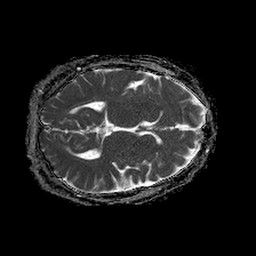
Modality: ADC
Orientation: axial
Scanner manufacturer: philips
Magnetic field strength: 1.5 T
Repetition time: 4.6 s
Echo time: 0.08631 s